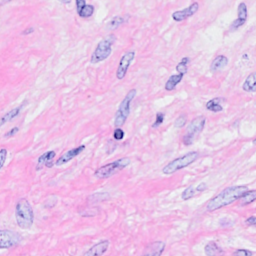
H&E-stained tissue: Breast